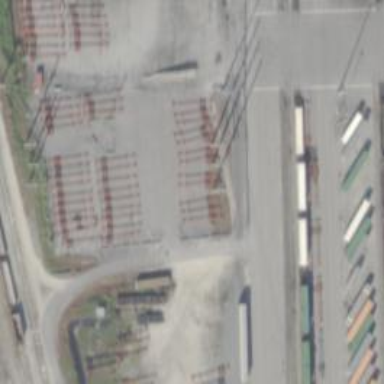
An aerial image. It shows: Unused railway yard.